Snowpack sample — Snodgrass Mountain, Crested Butte, Colorado (2/4/25, 12:06 PM MST)
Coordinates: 38.923, -106.968
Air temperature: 35 °F
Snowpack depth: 80 cm
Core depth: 30 cm
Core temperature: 35.6 °F
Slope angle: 14°, slope face: 78°
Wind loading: low
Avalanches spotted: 0
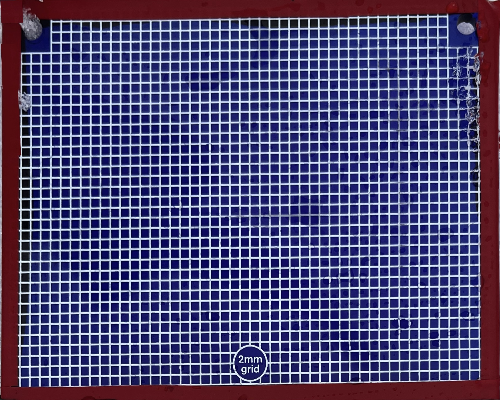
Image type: profile
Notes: No avalanches nearby, unusually warm weather for the last month reported by residents, Collected 25 yards from treeline